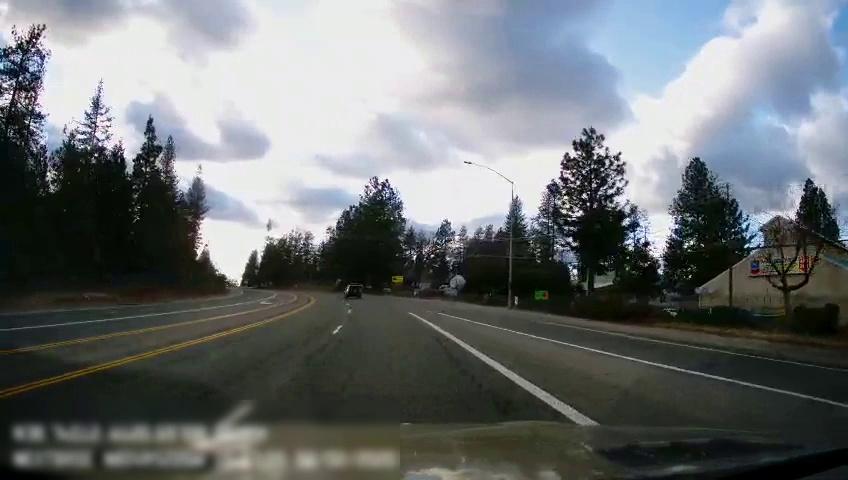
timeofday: Day
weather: Cloudy
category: Drivable Space
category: Vehicles | SUV
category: Lanes | Alternate Lane
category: Lanes | Opposite Lane
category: Lanes | Alternate Lane
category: Lanes | Current Lane
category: Lanes | Current Lane
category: Lanes | Alternate Lane
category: Lanes | Alternate Lane
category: Traffic | Signs
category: Traffic | Signs